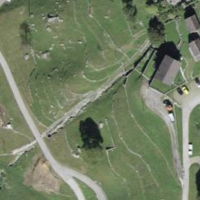
EUNIS habitat code: 24
Species observed at this site:
Juglans regia
Sedum album
Echium vulgare
Oenanthe oenanthe
Phoenicurus ochruros
Lasiommata maera
Phoenicurus phoenicurus
Turdus viscivorus
Motacilla alba